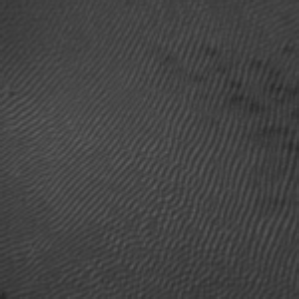
Label: frost